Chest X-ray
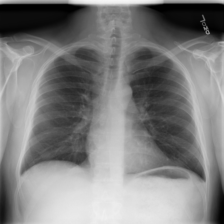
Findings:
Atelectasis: negative
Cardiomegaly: negative
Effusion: negative
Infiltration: negative
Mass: negative
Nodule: negative
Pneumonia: negative
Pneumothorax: negative
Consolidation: negative
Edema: negative
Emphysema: negative
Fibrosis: negative
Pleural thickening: negative
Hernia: negative